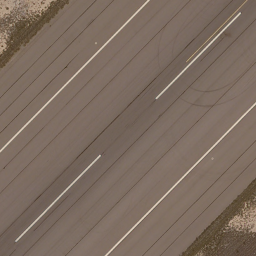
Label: runway